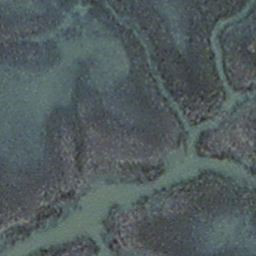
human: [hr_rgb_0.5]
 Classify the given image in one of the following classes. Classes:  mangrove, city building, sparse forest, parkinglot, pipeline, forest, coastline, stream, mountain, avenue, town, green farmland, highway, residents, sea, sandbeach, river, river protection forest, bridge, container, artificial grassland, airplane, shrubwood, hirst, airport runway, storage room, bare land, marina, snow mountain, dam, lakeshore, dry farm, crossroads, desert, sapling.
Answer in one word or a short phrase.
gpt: stream